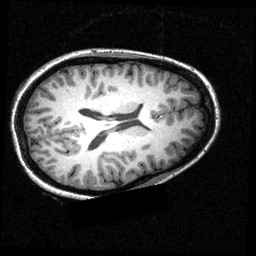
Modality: T1w
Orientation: axial
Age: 24
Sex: female
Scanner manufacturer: siemens
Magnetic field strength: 3.951 T
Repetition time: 1.5 s
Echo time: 0.00335 s